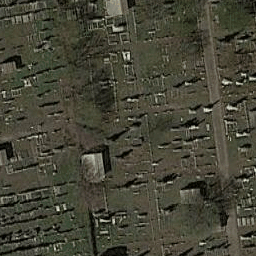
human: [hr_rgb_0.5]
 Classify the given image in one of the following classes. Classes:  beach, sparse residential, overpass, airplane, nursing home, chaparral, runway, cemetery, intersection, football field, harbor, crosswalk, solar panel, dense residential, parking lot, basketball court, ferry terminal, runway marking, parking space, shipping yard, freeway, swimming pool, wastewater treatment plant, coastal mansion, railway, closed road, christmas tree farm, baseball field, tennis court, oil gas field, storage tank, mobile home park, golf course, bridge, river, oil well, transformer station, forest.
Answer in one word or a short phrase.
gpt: cemetery